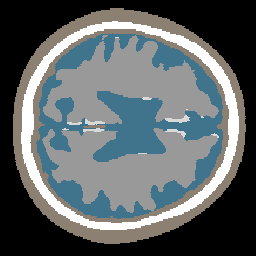
Label: no_lesion